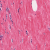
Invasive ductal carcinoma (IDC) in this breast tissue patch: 0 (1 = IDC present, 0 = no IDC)